Field crop: maize
Growth stage: 1
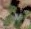
Species: chenopodium